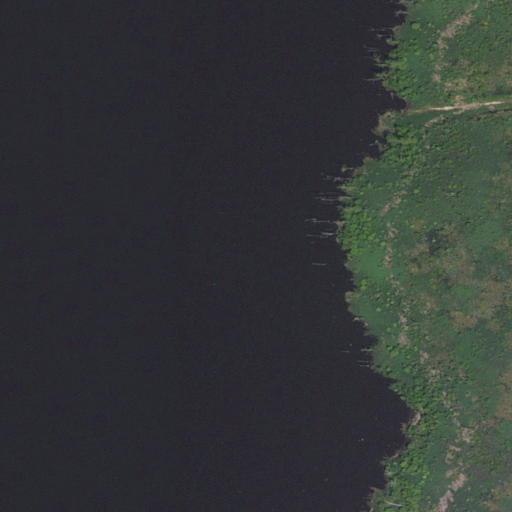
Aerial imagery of cape in North Carolina named Cypress Point containing open water, woody wetlands, open development, and herbaceous wetlands